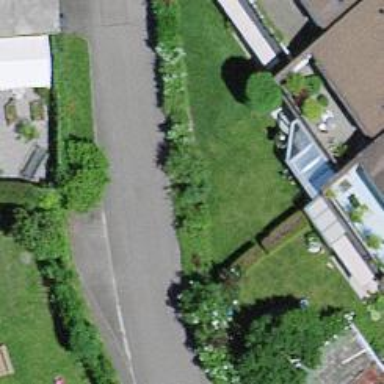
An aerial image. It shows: Residential road with asphalt surface.